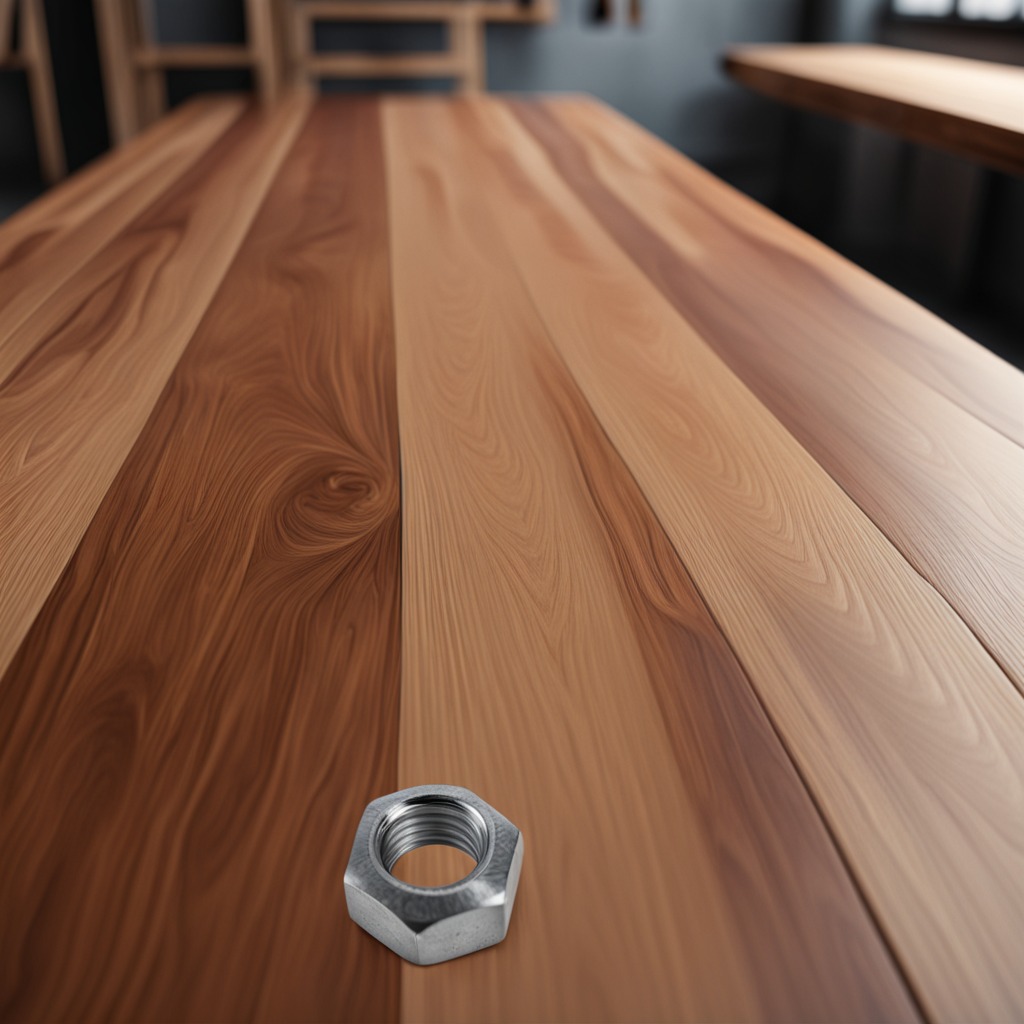
A metal nut is lying on a wooden table in a carpentry studio with rich wood textures side lighting.